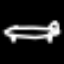
Label: bed